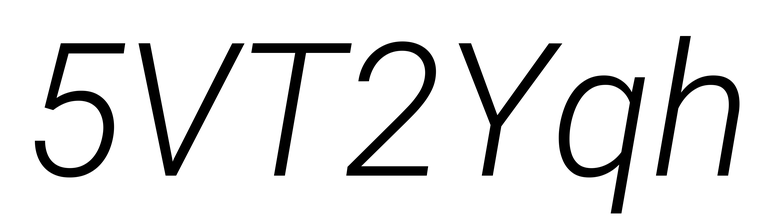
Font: Roboto-Italic_Light_Italic